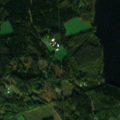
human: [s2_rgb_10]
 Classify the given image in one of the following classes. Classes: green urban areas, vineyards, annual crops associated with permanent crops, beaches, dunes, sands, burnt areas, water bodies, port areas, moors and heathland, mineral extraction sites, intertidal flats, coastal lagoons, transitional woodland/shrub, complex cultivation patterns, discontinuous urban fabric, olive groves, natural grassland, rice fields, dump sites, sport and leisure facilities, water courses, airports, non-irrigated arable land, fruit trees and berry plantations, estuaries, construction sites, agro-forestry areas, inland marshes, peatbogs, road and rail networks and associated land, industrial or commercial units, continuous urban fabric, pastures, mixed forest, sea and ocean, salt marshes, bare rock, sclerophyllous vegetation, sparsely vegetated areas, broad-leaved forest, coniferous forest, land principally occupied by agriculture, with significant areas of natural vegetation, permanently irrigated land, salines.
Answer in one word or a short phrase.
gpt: land principally occupied by agriculture, with significant areas of natural vegetation, broad-leaved forest, coniferous forest, mixed forest, water bodies